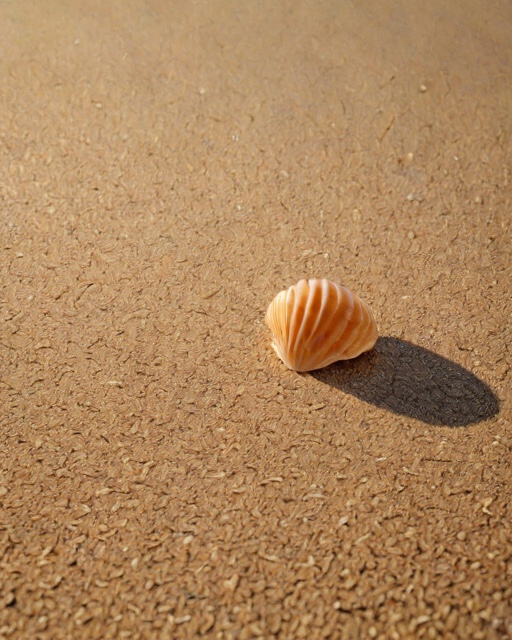
Category: Summer